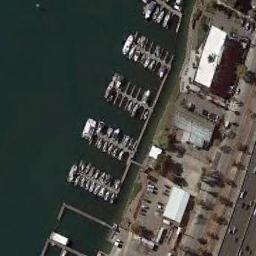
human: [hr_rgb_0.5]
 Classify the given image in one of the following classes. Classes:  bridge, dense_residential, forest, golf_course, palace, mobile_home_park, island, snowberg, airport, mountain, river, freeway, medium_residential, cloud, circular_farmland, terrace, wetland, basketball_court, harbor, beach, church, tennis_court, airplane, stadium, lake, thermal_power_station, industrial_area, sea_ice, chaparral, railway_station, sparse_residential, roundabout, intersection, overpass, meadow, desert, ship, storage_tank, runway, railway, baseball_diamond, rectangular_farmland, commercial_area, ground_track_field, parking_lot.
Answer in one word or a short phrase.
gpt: harbor